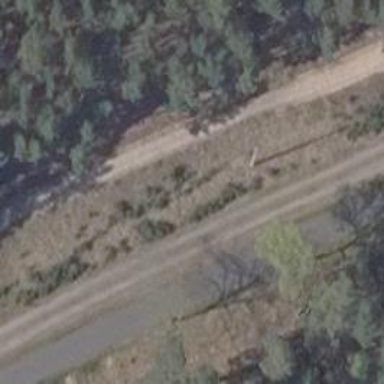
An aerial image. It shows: Sandy track road with grade3 tracktype.